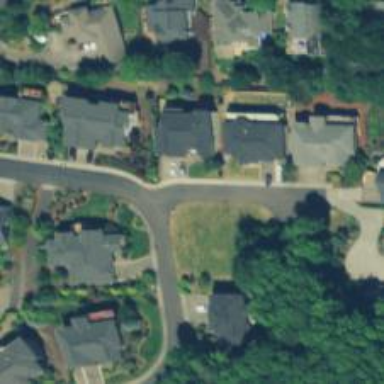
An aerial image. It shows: Residential road with sidewalk on the left.